Question: I know we can add background images/colors to section headers in dynamic table view/cells but can anyone help me do the same in a table view using Static Cells ?
What I want to do is use a background image for my 3rd section in a TableView which is using static cells (total of 4 sections it has)
I want to add a background image and change text color to say some RGB value for the 3rd section

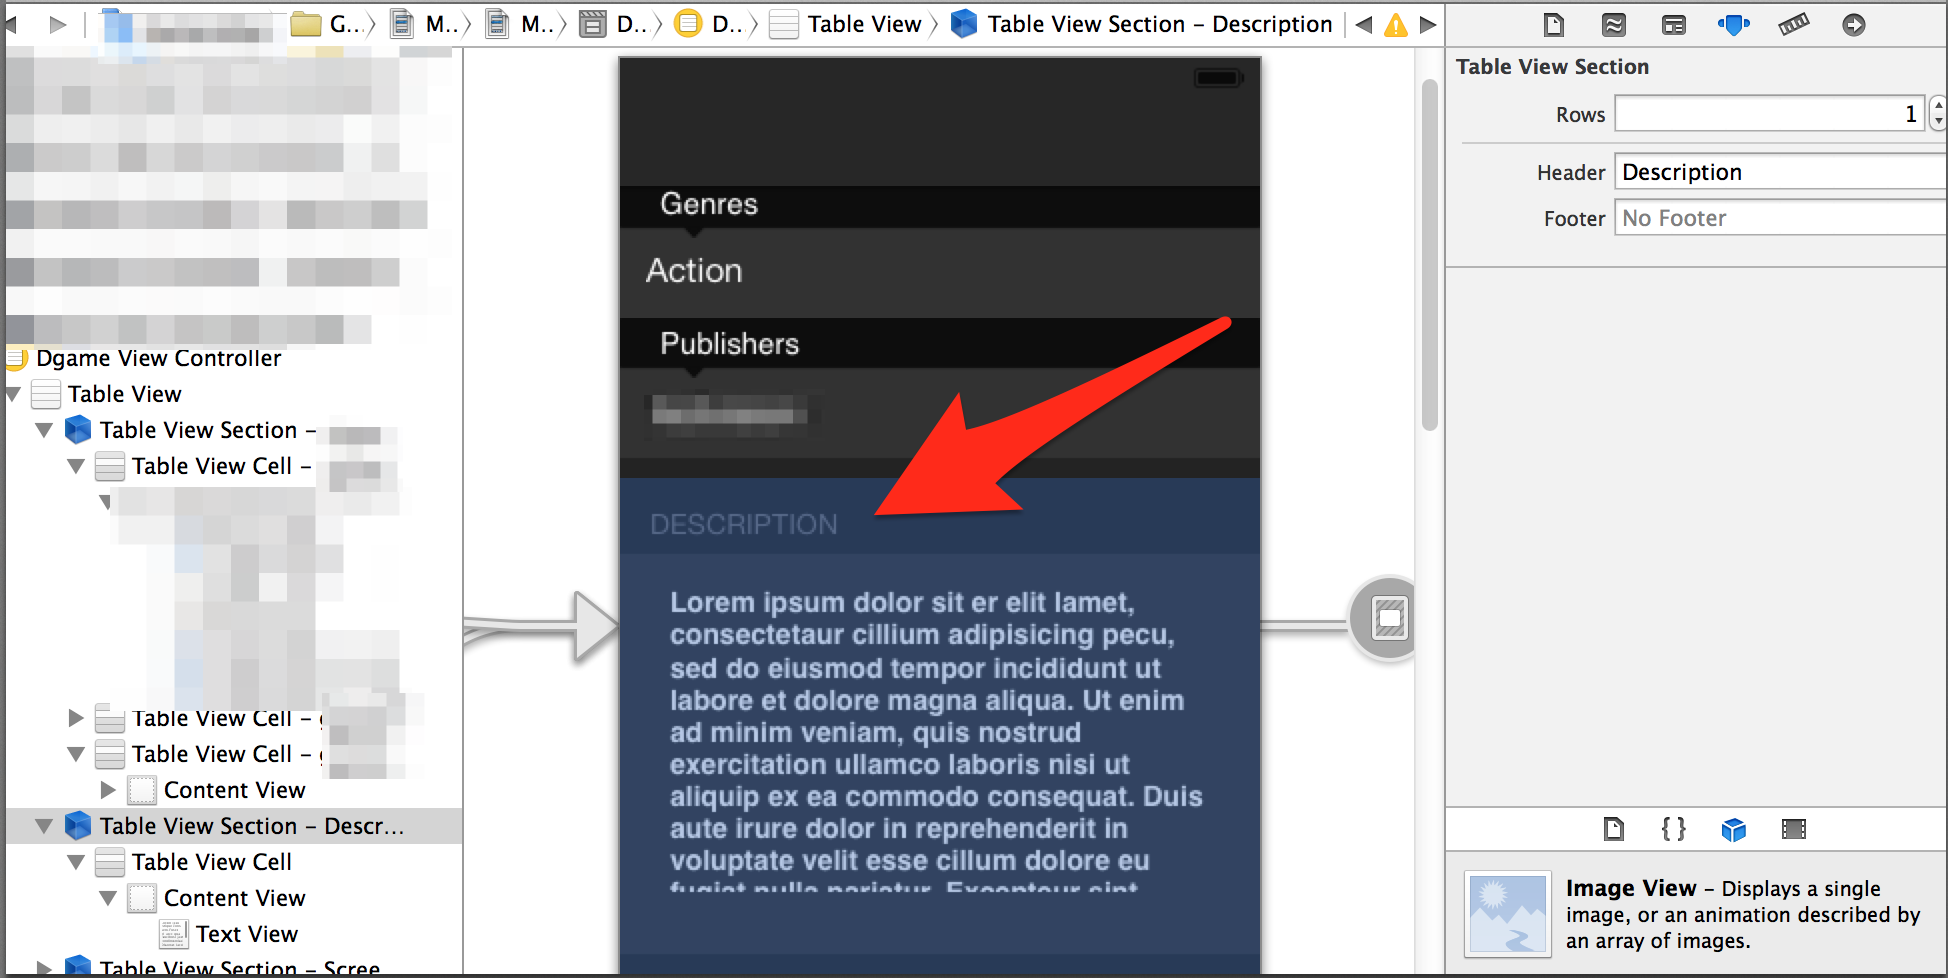
Answer: You can use the delegate methods of UITableView to set the height and view for a section header. This should do what you want:
'''
-(CGFloat)tableView:(UITableView *)tableView heightForHeaderInSection:(NSInteger)section {
return (section == 2)? 100:30;
}
- (UIView *)tableView:(UITableView *)tableView viewForHeaderInSection:(NSInteger)section {
UIImageView *imageView = [[UIImageView alloc] initWithFrame:CGRectMake(0, 0, tableView.frame.size.width, 100)];
UILabel *label = [[UILabel alloc] initWithFrame:CGRectMake(0, 0, tableView.frame.size.width, 100)];
label.text = @"Description";
label.textColor = [UIColor whiteColor];
[imageView addSubview:label];
imageView.image = [UIImage imageNamed:@"House.tiff"];
return (section == 2)? imageView:nil;
}
'''